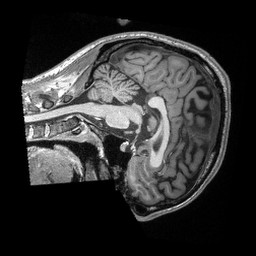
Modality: T1w
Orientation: sagittal
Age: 29
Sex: male
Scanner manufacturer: siemens
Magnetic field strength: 3 T
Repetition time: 2.3 s
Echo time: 0.00308 s